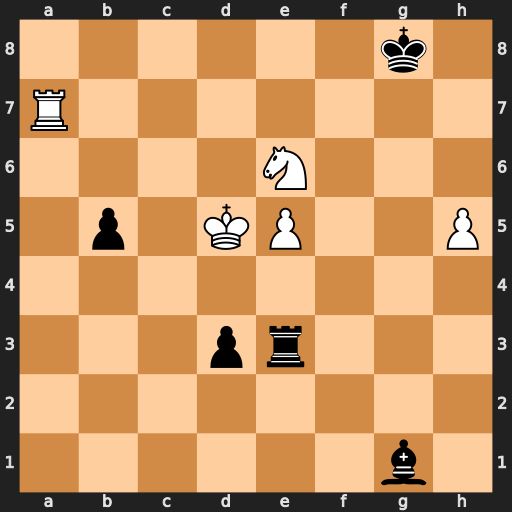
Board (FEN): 6k1/R7/4N3/1p1KP2P/8/3pr3/8/6b1
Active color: w
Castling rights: -
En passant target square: -
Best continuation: Rg7+ Kh8 Rxg1 d2 Rd1